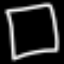
Label: square